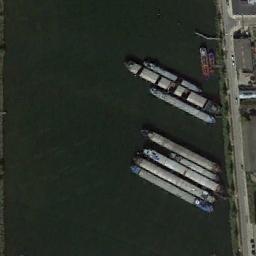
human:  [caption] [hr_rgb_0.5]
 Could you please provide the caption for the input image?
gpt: Some ships and several boats are docked at the dock and the water is deep blue .

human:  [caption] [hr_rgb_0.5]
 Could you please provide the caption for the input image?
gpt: Dozens of white, Orange and blue ships docked at the dock .

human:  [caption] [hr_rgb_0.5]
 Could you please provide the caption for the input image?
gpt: There are several ships at sea .

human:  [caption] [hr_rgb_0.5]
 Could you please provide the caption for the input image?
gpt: There are many ships in the green water on the shore .

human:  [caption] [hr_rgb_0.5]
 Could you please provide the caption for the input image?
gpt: There are ships at the harbor .